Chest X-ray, PA view. Patient: 55 years old, sex F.
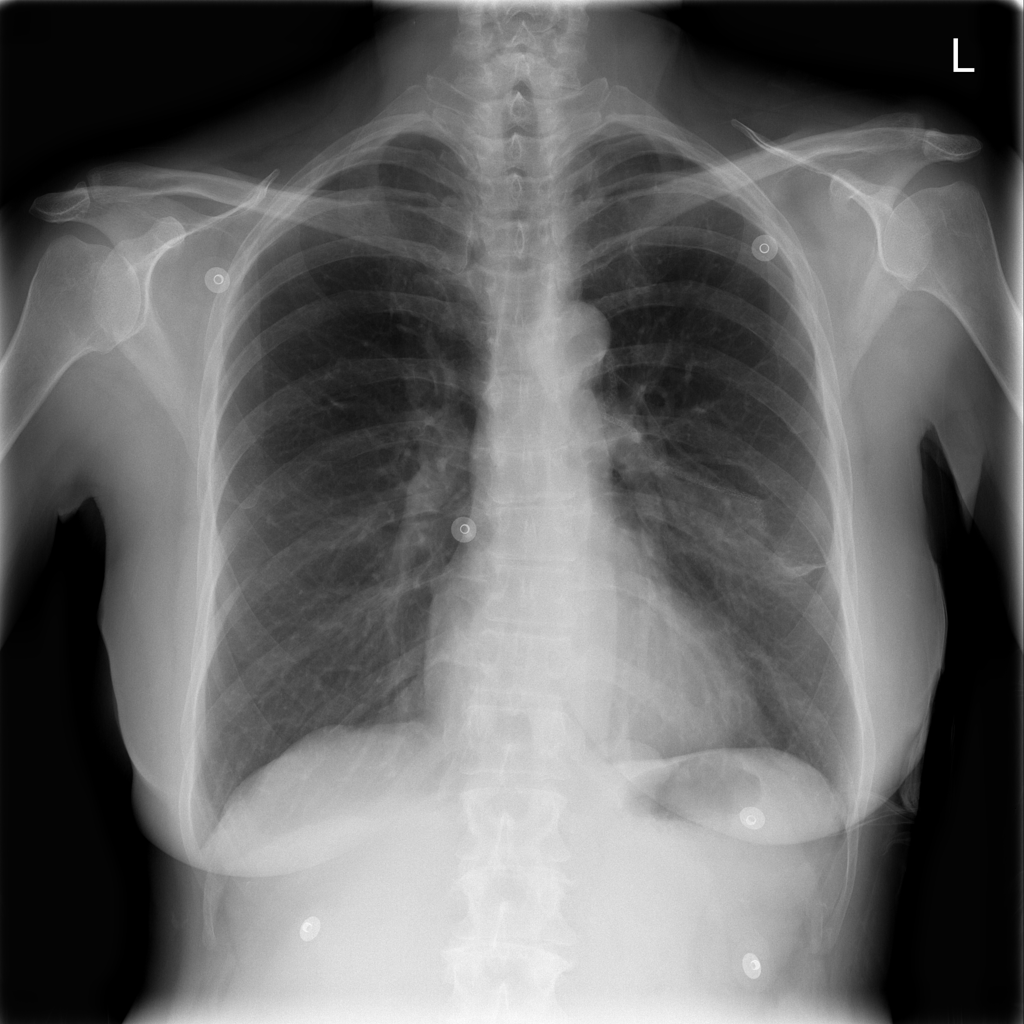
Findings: Atelectasis, Mass, Pleural_Thickening